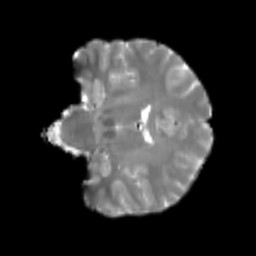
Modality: T2w
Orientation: coronal
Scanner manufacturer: siemens
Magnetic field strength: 3 T
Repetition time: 4 s
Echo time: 0.0594 s